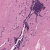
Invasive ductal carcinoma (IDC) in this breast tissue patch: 0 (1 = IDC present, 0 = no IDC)